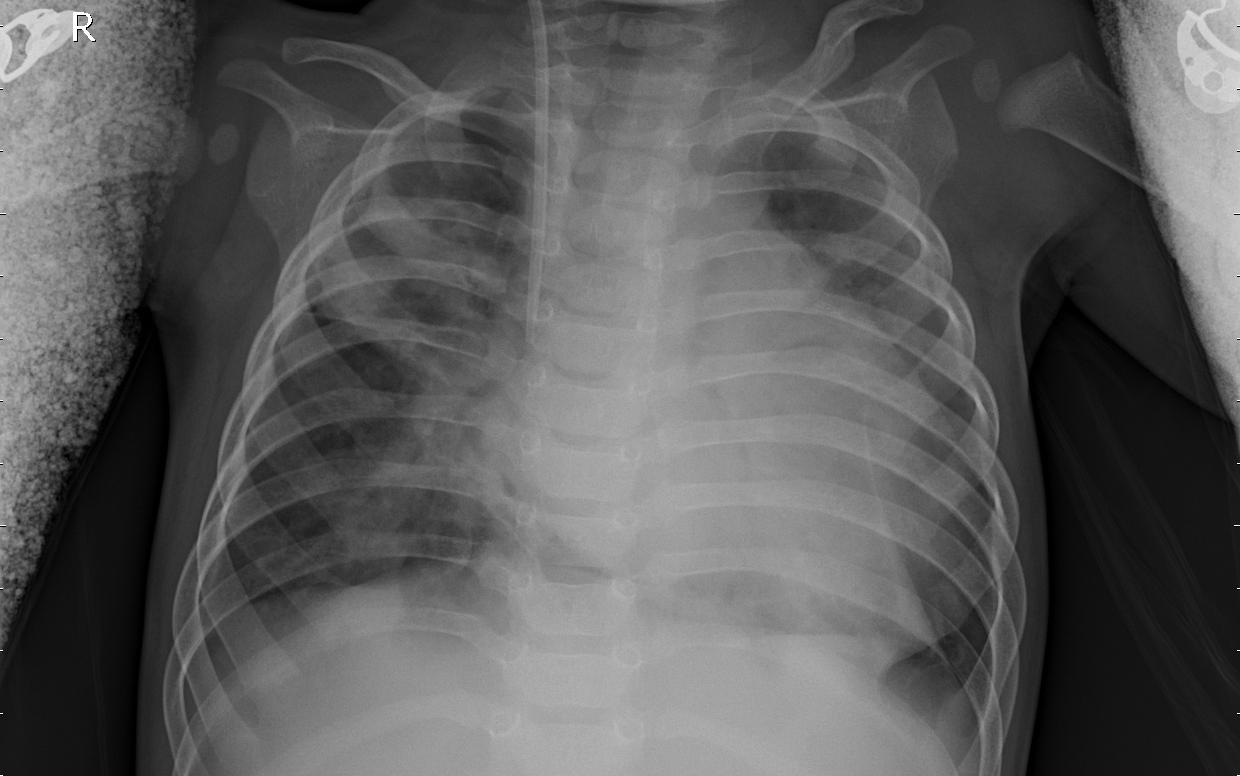
Diagnosis: PNEUMONIA